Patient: sex F, age 41
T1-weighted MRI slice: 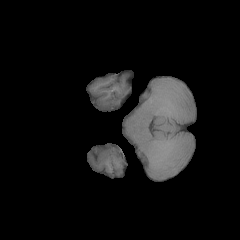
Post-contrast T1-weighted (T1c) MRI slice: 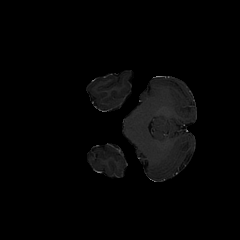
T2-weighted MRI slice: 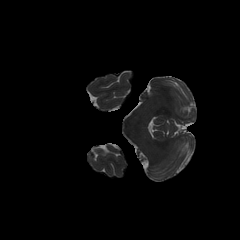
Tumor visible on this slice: no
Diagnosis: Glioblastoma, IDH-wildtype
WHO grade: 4